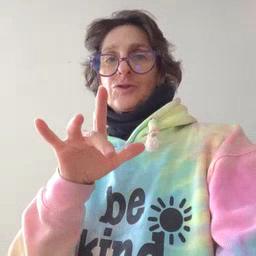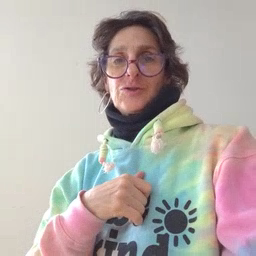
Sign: touch